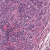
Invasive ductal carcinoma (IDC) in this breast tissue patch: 0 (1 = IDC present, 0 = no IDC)